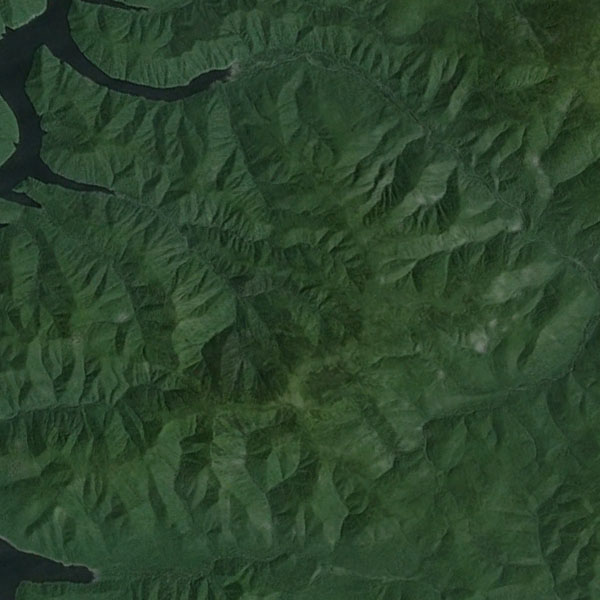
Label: Mountain